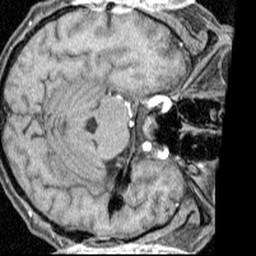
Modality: angio
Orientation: axial
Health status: ill
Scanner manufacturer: siemens
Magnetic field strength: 1.5 T
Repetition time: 0.039 s
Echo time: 0.00502 s